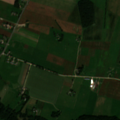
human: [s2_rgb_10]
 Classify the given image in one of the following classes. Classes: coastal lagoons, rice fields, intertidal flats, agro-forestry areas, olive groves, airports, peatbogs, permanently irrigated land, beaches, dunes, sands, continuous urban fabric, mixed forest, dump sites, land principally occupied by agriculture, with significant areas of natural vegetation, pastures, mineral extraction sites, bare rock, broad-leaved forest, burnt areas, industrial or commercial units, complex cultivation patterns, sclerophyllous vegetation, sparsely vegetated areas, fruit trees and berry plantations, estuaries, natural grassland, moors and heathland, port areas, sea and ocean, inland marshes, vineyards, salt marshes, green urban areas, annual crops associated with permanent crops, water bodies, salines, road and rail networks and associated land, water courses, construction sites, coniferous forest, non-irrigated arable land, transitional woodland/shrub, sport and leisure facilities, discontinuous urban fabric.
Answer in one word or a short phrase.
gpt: non-irrigated arable land, pastures, complex cultivation patterns, broad-leaved forest